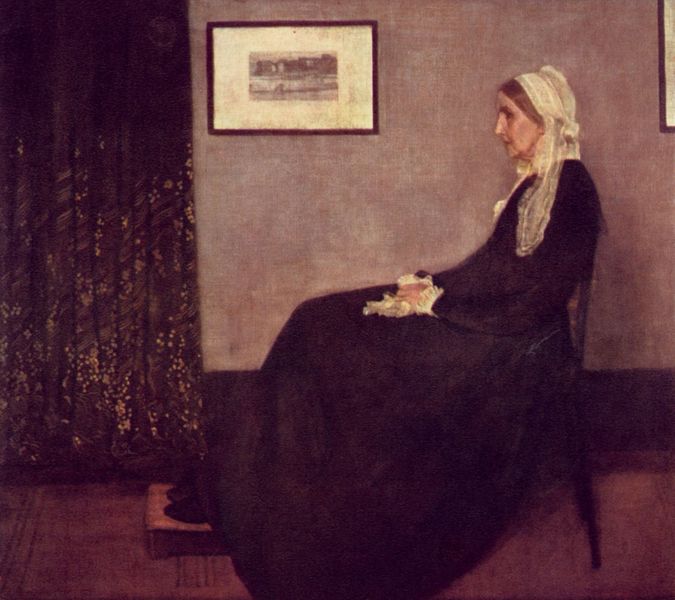
Titel: Arrangement in Schwarz und Grau, Nr. I: Die Mutter des Künstlers
Künstler: James Abbot McNeill Whistler
Standort: Paris
Institution: Musée d'Orsay
Schlagwörter: dunkel, gemälde, hand, kopf, weiß, sitzen, blumen, braun, frau, grau, kleid, mund, nase, profil, raum, schwarz, stuhl, zimmer, ölbild, blick, dame, tuch, haube, malerei, teppich, alt, wand, alte, augen, falten, gesicht, leinen, mensch, rahmen, rembrandt, sockel, spitze, tot, trauer, ärmel, bild, bildnis, holzstuhl, hände, innenraum, niederlande, portrait, porträt, vorhang, öl, boden, gold, interieur, realismus, sessel, sitzend, stickerei, mutter, spitzen, person, kinn, mittelscheitel, rosa, kopfbedeckung, füße, seitlich, bilder, parkett, schuhe, schwer, lila, violett, hocker, schemel, gardine, gefaltet, sitzende, witwe, wohnung, kopftuch, streng, seitenansicht, kammer, podest, rüschen, schoß, still, transparent, foto, fussboden, buch, schwarz weiß, seite, fußbank, älter, photo, taschentuch, greisin, bild im bild, alte frau, rahemn, fussschemel, whistler, fußstütze, fusshocker, koptuch, musée d'rsay, mutter des künstlers, bean, fusspodest, mr bean, mr. bean, mum, whistler' mum, whistlers mum, 19. jahrhundert, o, 20. jahrhundert, hammershoi